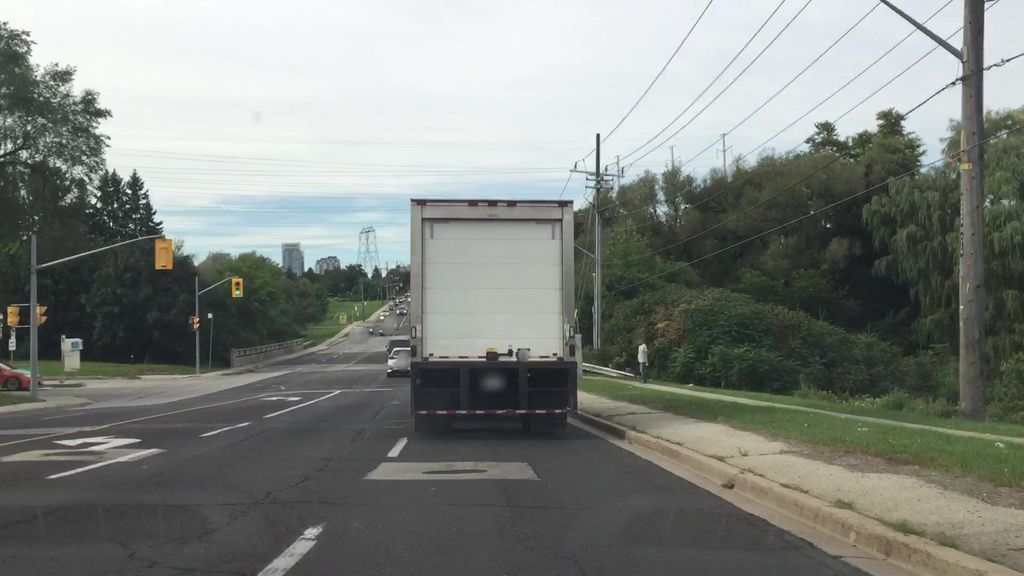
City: toronto